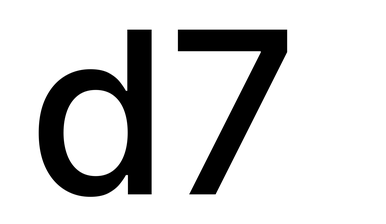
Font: Inter_Medium